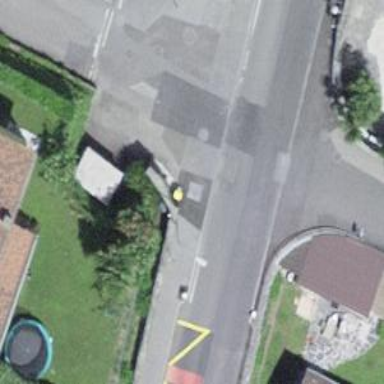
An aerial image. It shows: Post box is visible.